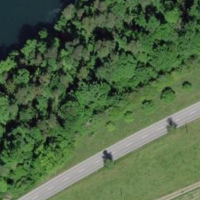
EUNIS habitat code: 41
Species observed at this site:
Castanea sativa